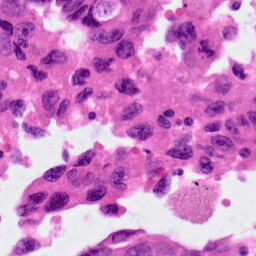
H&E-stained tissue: Lung